Aerial crown-view tile of a tropical tree (Barro Colorado Island, Panama), acquired 20250715:
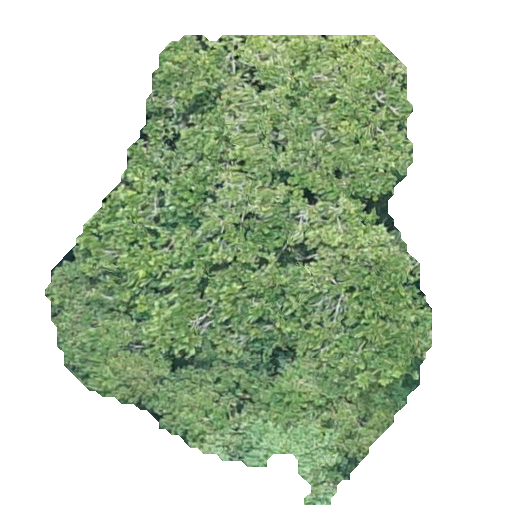
Species: Anacardium excelsum
GBIF accepted scientific name: Anacardium excelsum
Crown area: 186.399 m²